Question: I have a tableview, with a search bar. The table is loaded with 3700 text objects. The search occurs on the "title" text, which on average is 35 characters in length. I am looking for any optimization suggestions that would speed up the search sorting process. Currently, on average the search sort, is taking 0.733 seconds, which is about 95% of the entire search execution time. I am using a predicate that uses CONTAINS (has to, unfortunately) and then sortedArrayUsingComparator:, where I pass a block.
Thanks for taking a look!
Here is what I am doing:
'''
//My sorting block implementation
self.mySortBlock = ^NSComparisonResult(id obj1, id obj2) {
Tip *tip1 = obj1;
Tip *tip2 = obj2;
NSString *string1 = [tip1.subject lowercaseString];
NSString *string2 = [tip2.subject lowercaseString];
NSUInteger searchStringLocation1 = [string1 rangeOfString:[self.userSearchText lowercaseString]].location;
NSUInteger searchStringLocation2 = [string2 rangeOfString:[self.userSearchText lowercaseString]].location;
if (searchStringLocation1 > searchStringLocation2) return NSOrderedDescending;
if (searchStringLocation1 < searchStringLocation2) return NSOrderedAscending;
return NSOrderedSame;
};
- (void)filterContentForSearchText:(NSString*)searchText scope:(NSString*)scope
{
NSPredicate *filter = [NSPredicate predicateWithFormat:@"subject CONTAINS [cd] %@", searchText];
NSArray *filtered = [myArray filteredArrayUsingPredicate: filter];
self.sorted = nil;
self.sorted = [filtered sortedArrayUsingComparator:self.mySortBlock];
}
'''
Per Catfish_Man's suggestion below, I refactored the sort block to not instantiate objects inside the block unless absolutely necessary. I removed 4 object instantiations. The refactor brought with it, a +300% speed improvement:

Here is the refactored sort block:
'''
self.mySortBlock = ^NSComparisonResult(id obj1, id obj2) {
NSUInteger searchStringLocation1 = [[obj1 subject] rangeOfString:self.userSearchText options:NSCaseInsensitiveSearch].location;
NSUInteger searchStringLocation2 = [[obj2 subject] rangeOfString:self.userSearchText options:NSCaseInsensitiveSearch].location;
if (searchStringLocation1 > searchStringLocation2) return NSOrderedDescending;
if (searchStringLocation1 < searchStringLocation2) return NSOrderedAscending;
return NSOrderedSame;
};
'''
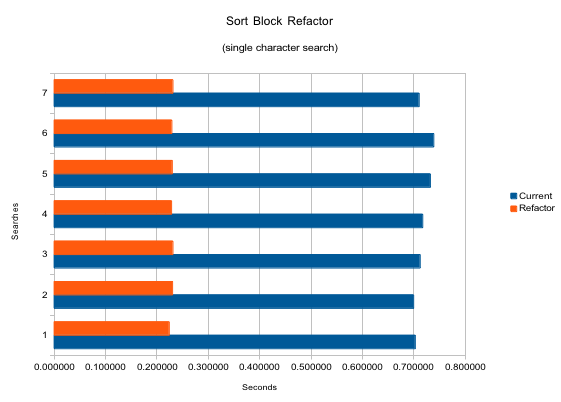
Answer: Biggest thing I see: you're allocating 4 objects in your sort function. Object allocation just isn't very fast! Instead, try using -rangeOfString:options: and passing NSCaseInsensitiveSearch.